Question: I've got a view I'd like to flip like this illustration here.

My current solution:
'''
[UIView animateWithDuration:duration
animations:^{
[someView.layer setAffineTransform:CGAffineTransformMakeScale(1, 0)];
}];
'''
The problem with this solution, is that the top edge is moving down, while the bottom edge is moving up. I want the top edge to stay and the bottom edge to be moving up/away like the illustration.
EDIT: It's like those cat doors, haha. You push a disc/squared surface away from you with hinges at the top.
EDIT2: The solution.
'''
CGFloat someViewHeight = self.someView.frame.size.height;
CATransform3D baseTransform = CATransform3DIdentity;
baseTransform.m34 = - 1.0 / 200.0;
self.someView.layer.zPosition = self.view.frame.size.height * 0.5;
self.someView.layer.transform = baseTransform;
CATransform3D rotation = CATransform3DMakeRotation(- M_PI_2, 1.0, 0.0, 0.0);
CATransform3D firstTranslation = CATransform3DMakeTranslation(0.0, someViewHeight * 0.5, 0.0);
CATransform3D secondTranslation = CATransform3DMakeTranslation(0.0, - someViewHeight * 0.5, 0.0);
self.someView.layer.transform = CATransform3DConcat(CATransform3DConcat(firstTranslation, CATransform3DConcat(rotation, secondTranslation)), baseTransform);
'''
Took a while until I figured out that '[UIView animateWithDuration:]' will kind of animate the perspective or something, so the animation will shrink the view and do some weird stuff that I can't explain. So I now animate it my self, just changing the angle for each time.
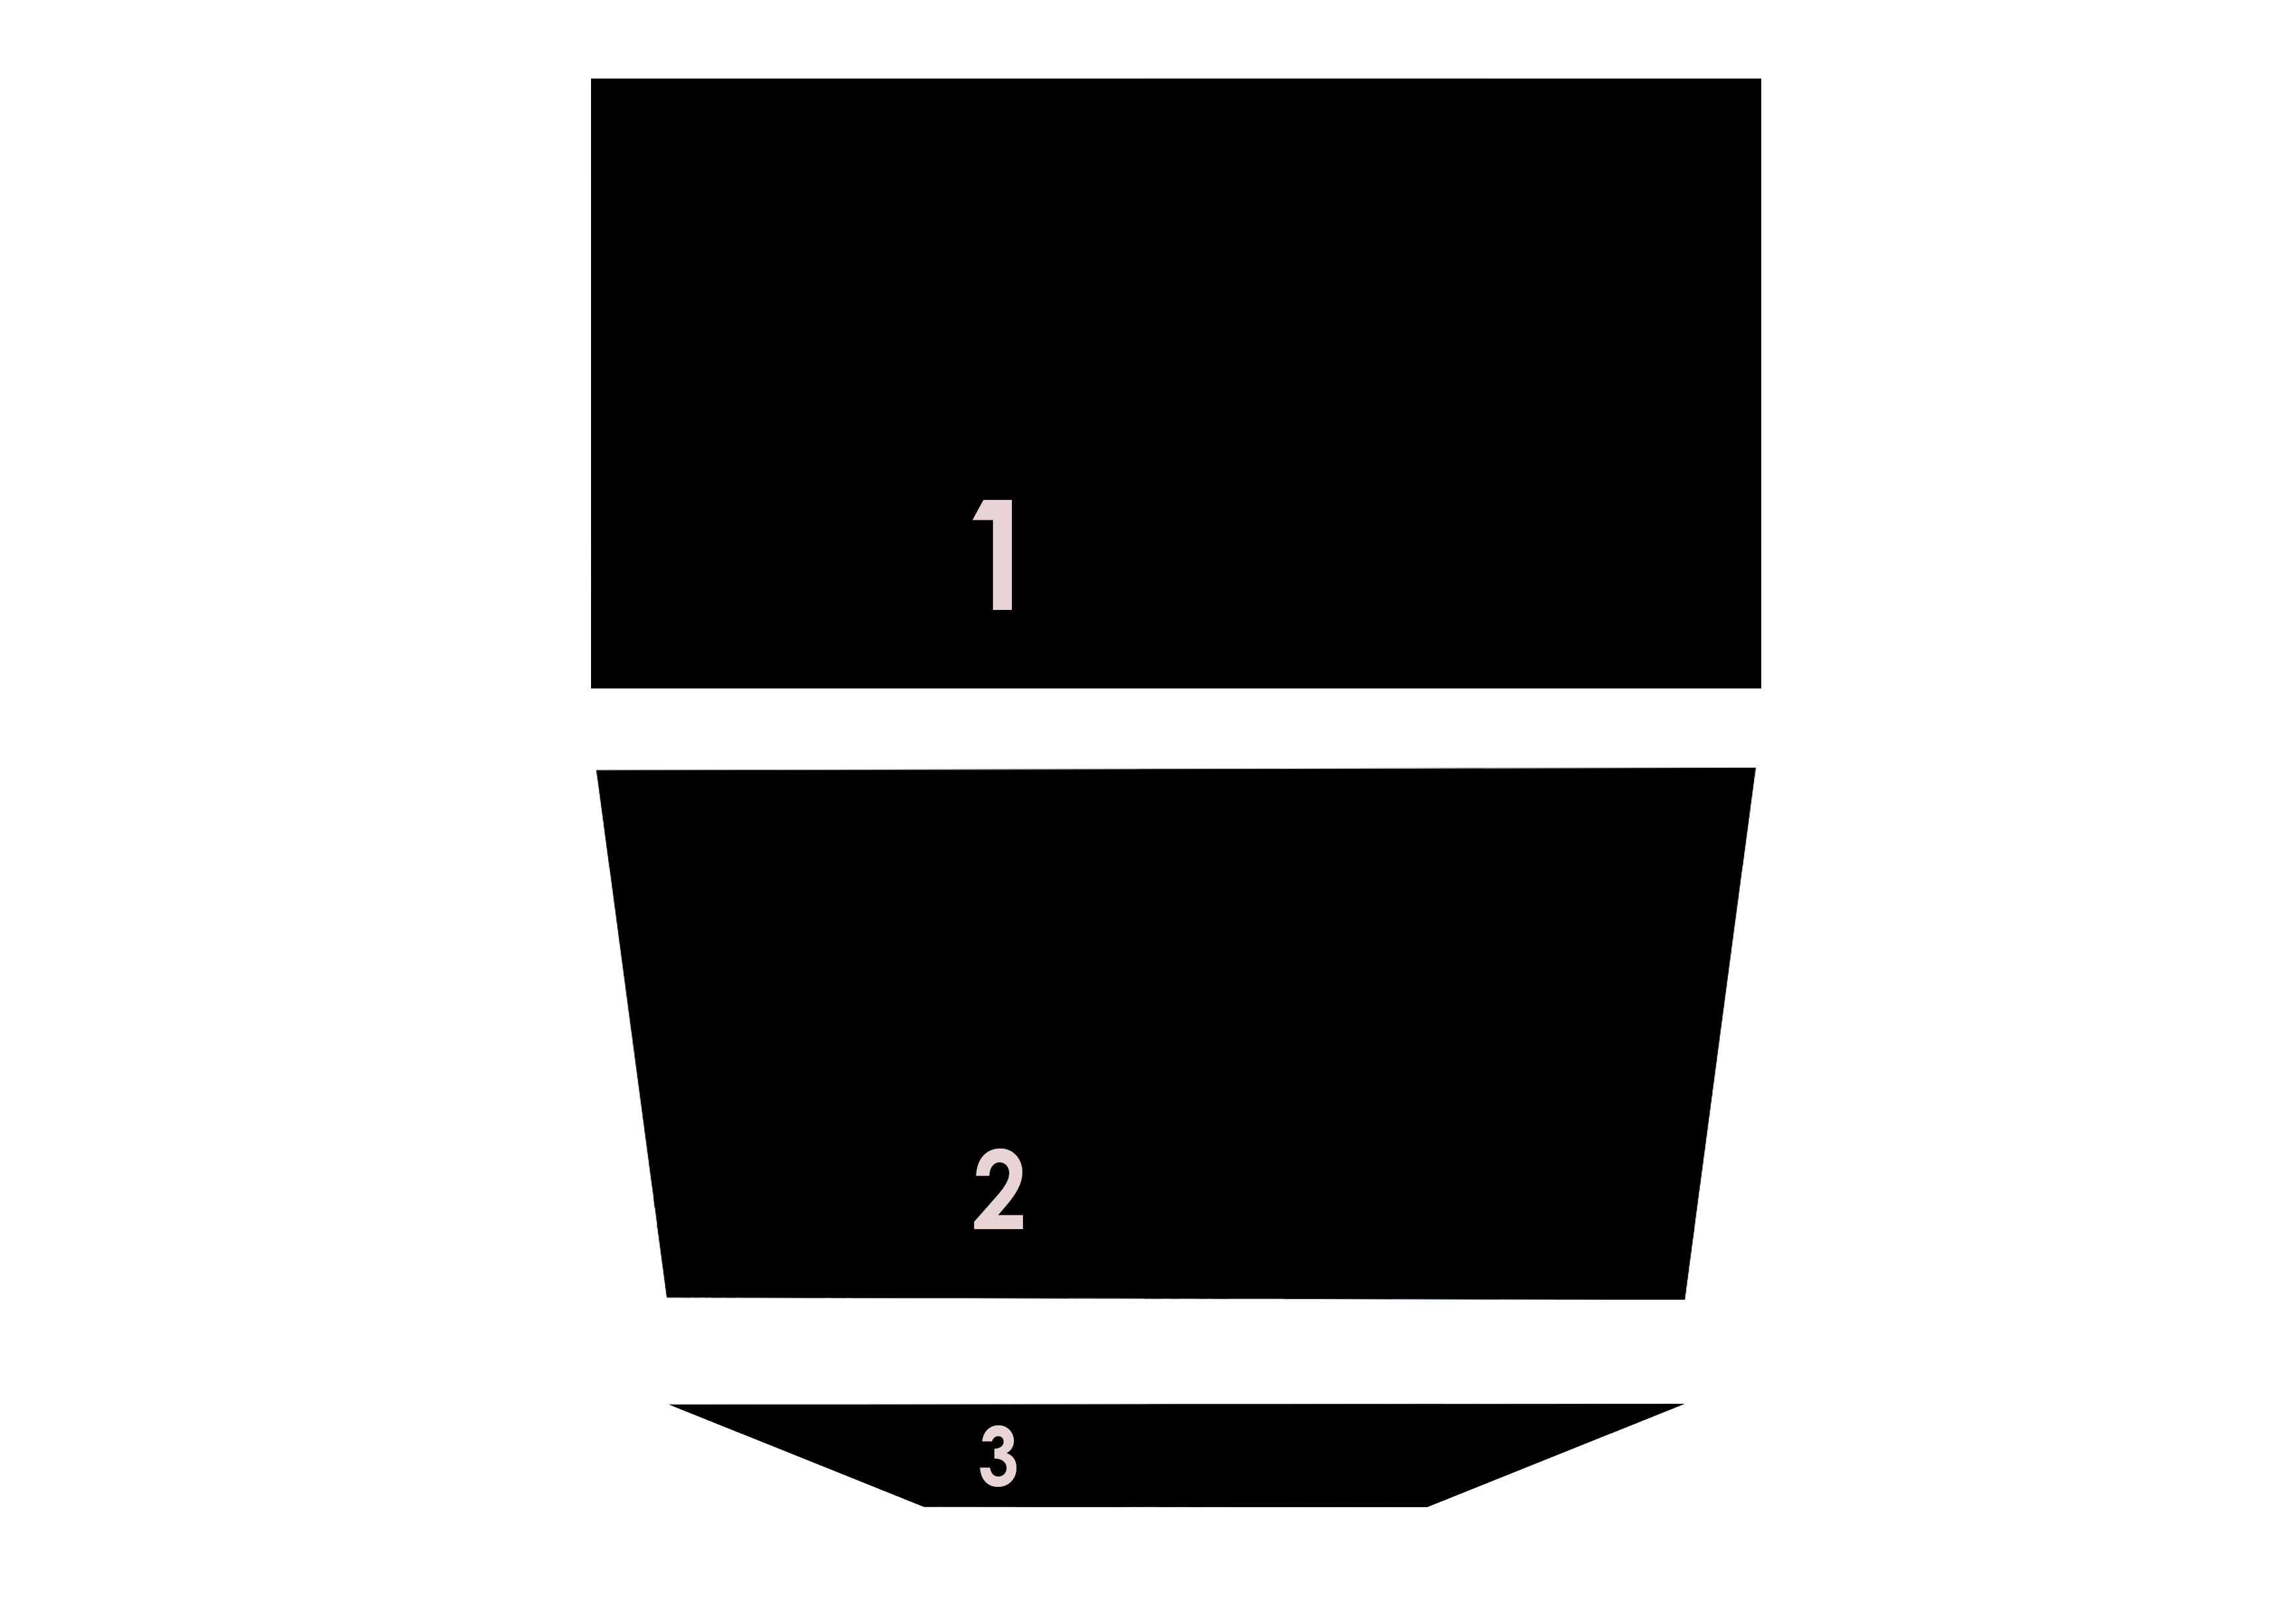
Answer: Do you mean like this:
'''
[UIView animateWithDuration:3.0 animations:^{
[someView.layer setAffineTransform:
CGAffineTransformConcat(CGAffineTransformMakeScale(1.0f, .0001f), CGAffineTransformMakeTranslation(.0f, someView.frame.size.height*-.5f))];
}];
'''
This is just fixing the issue you described, to get the result shown on your image you will require a 3D transformation.
To do a 3D transform things get quite tricky in your case:
'''
CGFloat viewHeight = someView.frame.size.height; //needed later as this value will change because of transformation applied
CATransform3D baseTransform = CATransform3DMakeTranslation(.0f, .0f, viewHeight*.5f); //put it towards user for rotation radius
baseTransform.m34 = -1.0/200.0; //this will make the perspective effect
someView.layer.zPosition = view.frame.size.height*.5f; //needed so the view isn't clipped
someView.layer.transform = baseTransform; //set starting transform (no visual effect here)
[UIView animateWithDuration:6.6 animations:^{
someView.layer.transform = CATransform3DConcat(CATransform3DConcat(CATransform3DMakeRotation(-M_PI_2, 1.0f, .0f, .0f), CATransform3DMakeTranslation(.0f, viewHeight*.5f, .0f)) , baseTransform);
//or to stay at the same center simply:
//someView.layer.transform = CATransform3DConcat(CATransform3DMakeRotation(-M_PI_2, 1.0f, .0f, .0f) , baseTransform);
}];
'''
Now play around a bit with it.